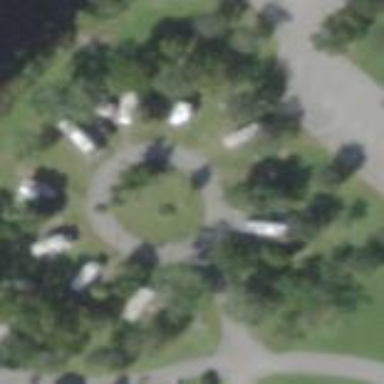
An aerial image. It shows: Caravan site for tourism.